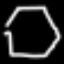
Label: octagon